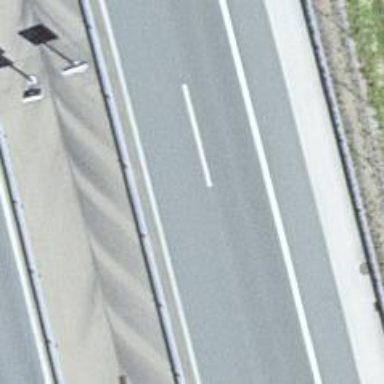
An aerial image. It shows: Asphalt motorway.